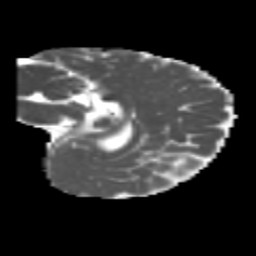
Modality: MD
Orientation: sagittal
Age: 6
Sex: male
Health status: healthy